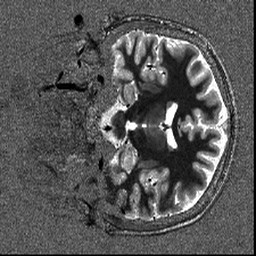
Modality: T1map
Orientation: coronal
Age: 22
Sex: female